Interaction volume radius: 10 \u00c5
Interaction volume height: 20 \u00c5
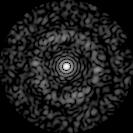
Disorder parameter: 0.8472